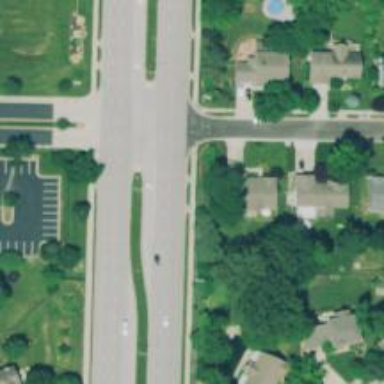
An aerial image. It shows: Dash road marking.